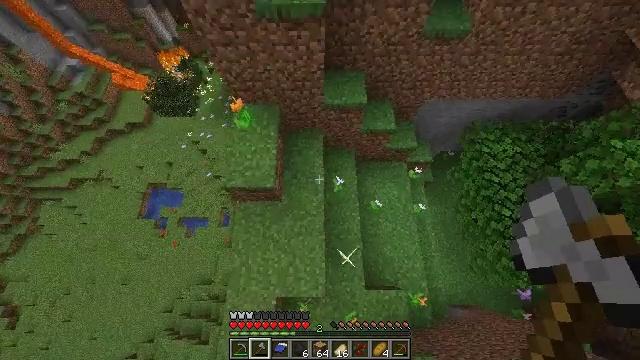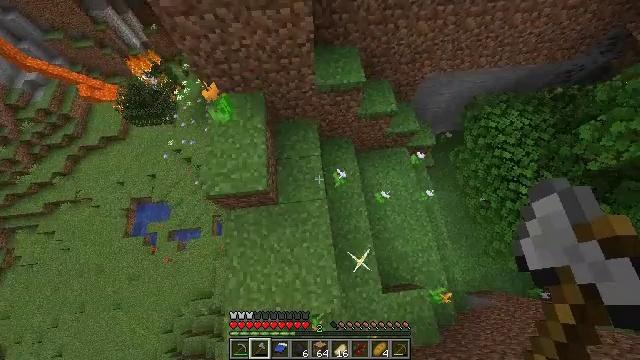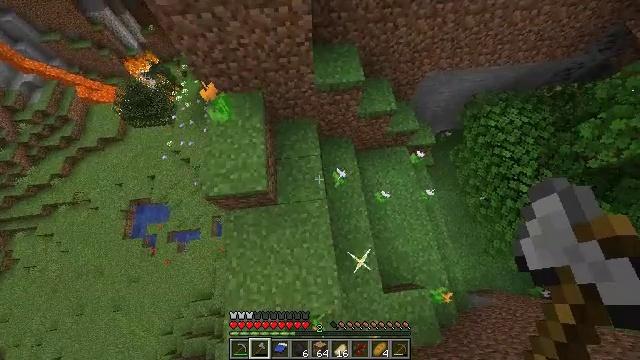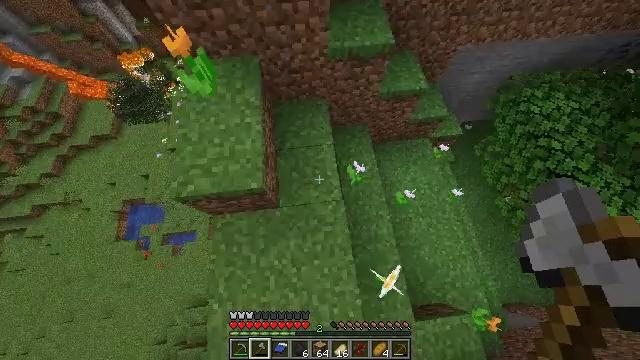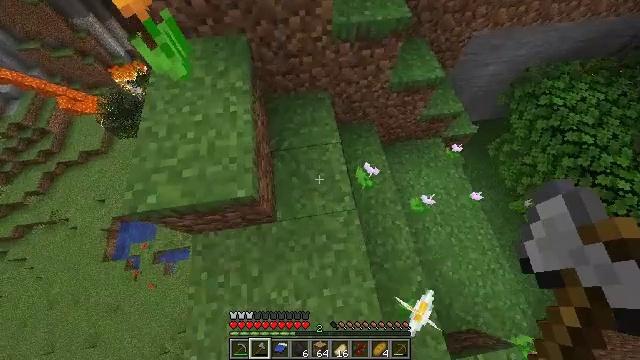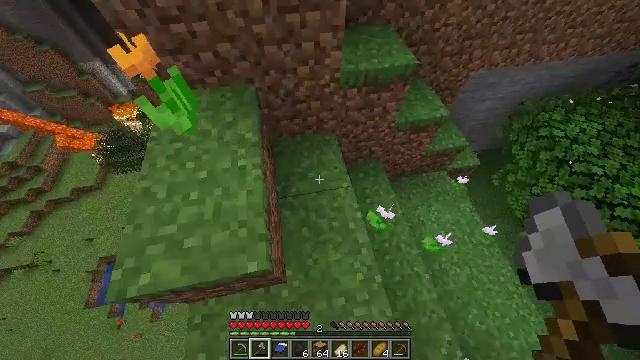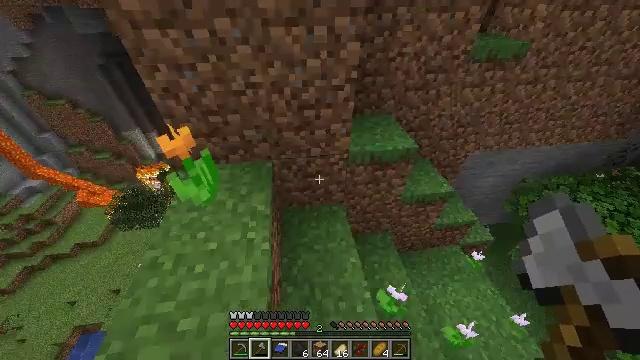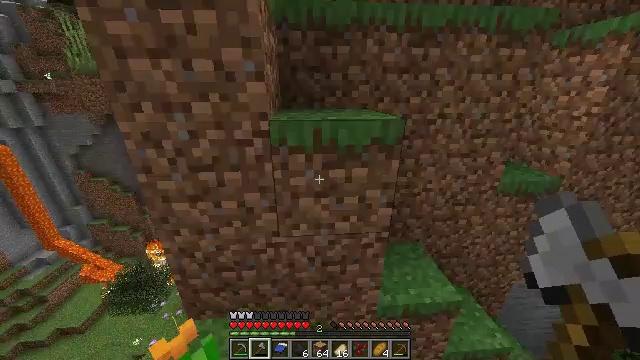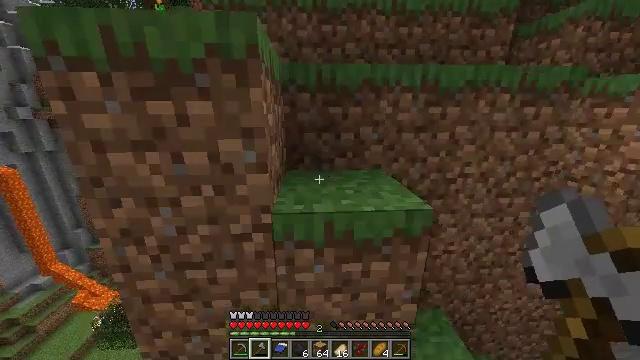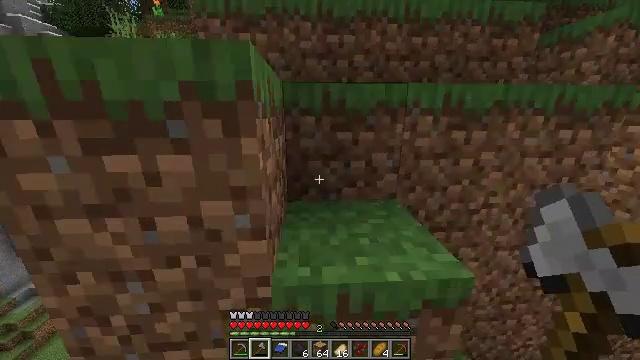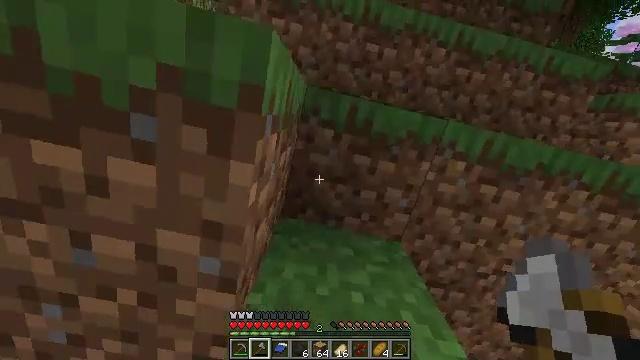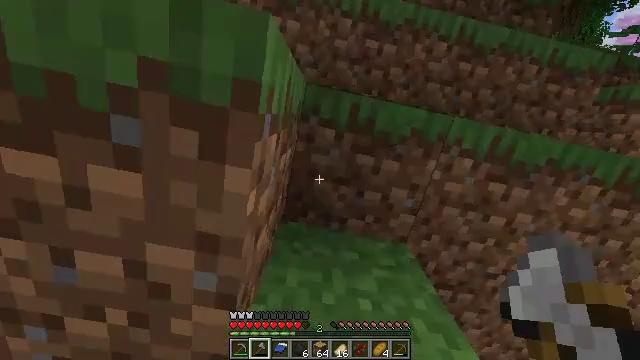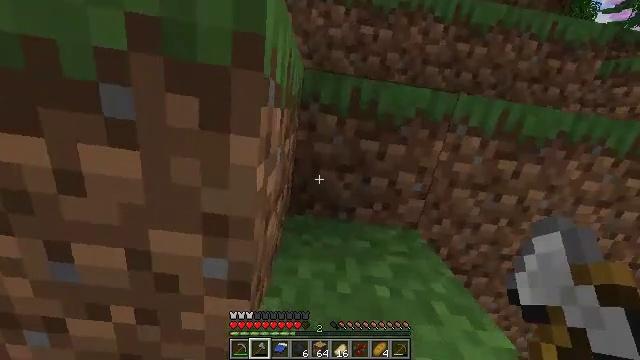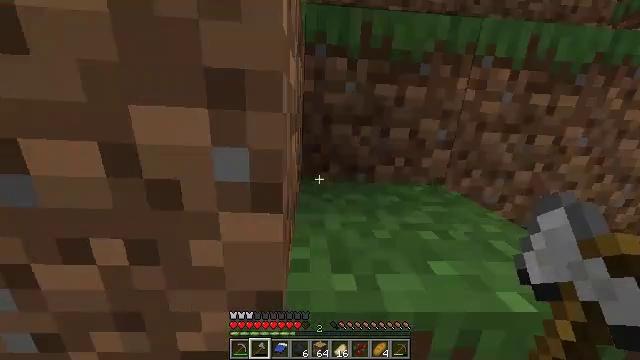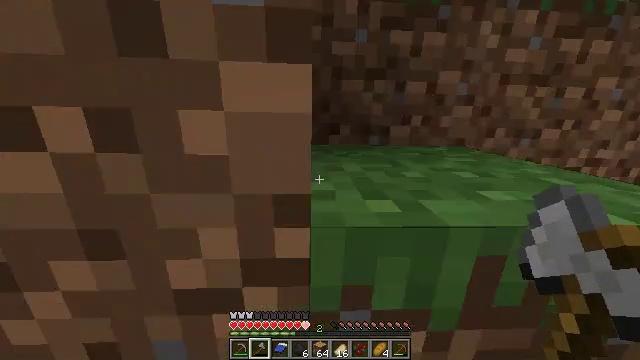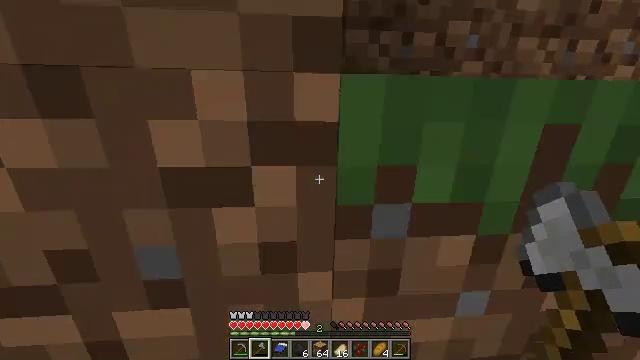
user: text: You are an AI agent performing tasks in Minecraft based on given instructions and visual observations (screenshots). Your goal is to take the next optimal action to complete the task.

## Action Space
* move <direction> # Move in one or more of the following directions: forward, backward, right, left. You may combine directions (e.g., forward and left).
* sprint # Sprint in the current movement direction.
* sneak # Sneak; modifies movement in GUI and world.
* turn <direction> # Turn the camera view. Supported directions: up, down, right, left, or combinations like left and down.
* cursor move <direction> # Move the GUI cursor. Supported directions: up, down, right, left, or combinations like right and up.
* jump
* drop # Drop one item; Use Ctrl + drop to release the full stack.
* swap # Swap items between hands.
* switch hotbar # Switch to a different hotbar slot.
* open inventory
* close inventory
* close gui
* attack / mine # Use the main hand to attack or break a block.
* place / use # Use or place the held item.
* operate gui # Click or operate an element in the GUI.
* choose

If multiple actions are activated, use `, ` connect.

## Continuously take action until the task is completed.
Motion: motion action
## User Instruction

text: Break the grass block.
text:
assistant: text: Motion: move forward, turn right
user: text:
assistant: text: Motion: move forward
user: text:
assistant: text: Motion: move forward
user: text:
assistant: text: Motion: move forward, turn right and up
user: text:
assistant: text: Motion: move forward, turn right and up
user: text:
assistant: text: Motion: move forward, turn left and up, jump
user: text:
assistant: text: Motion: move forward, turn left and up, jump
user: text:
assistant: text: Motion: move forward, turn up, jump
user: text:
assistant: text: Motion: move forward and move left, jump
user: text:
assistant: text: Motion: move forward and move left, jump
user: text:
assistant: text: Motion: move forward and move left, jump
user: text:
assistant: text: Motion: move forward and move left, jump
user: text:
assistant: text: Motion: move forward and move left, jump
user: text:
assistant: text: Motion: move forward and move left, jump
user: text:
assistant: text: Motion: move forward and move left, turn right, jump
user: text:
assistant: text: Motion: move forward and move left, turn right and down
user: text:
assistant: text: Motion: move forward and move left, turn right and down
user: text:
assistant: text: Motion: move forward, turn right and down
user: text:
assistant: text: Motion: move forward, turn right and down
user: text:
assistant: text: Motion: turn right and down
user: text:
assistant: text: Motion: turn right and down
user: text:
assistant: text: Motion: no_op
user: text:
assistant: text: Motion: no_op
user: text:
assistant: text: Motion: turn right
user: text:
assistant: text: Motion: no_op
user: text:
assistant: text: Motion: turn down
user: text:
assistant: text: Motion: turn right
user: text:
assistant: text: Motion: turn right and up
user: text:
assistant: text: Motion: turn right and up
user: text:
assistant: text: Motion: turn right and up